Interaction volume radius: 5 \u00c5
Interaction volume height: 15 \u00c5
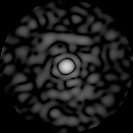
Disorder parameter: 0.8527